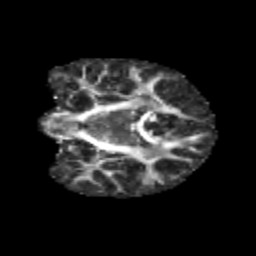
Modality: FA
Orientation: coronal
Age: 11
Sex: male
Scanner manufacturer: siemens
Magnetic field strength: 3 T
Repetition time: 3.8 s
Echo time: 0.07 s